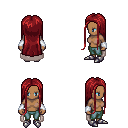
a pixel art fantasy rpg character, female body template, human, dark skin, gray cape, teal pants, brunette extra-long hairstyle, white cloth bracers, metal boots, four views (front, back, left, right), 2x2 character sprite sheet, small pixel art, hard edges, no anti-aliasing